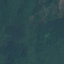
Land use / land cover class: Forest